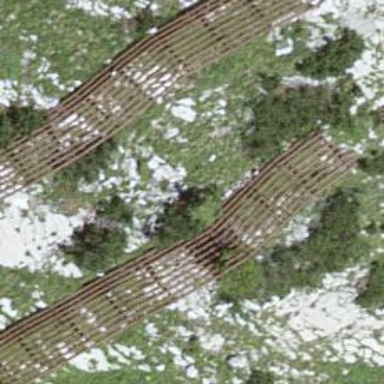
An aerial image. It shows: Avalanche protection barrier made by humans.